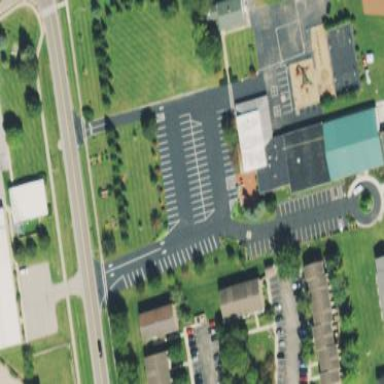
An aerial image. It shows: School building.